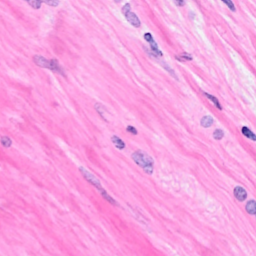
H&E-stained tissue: Breast